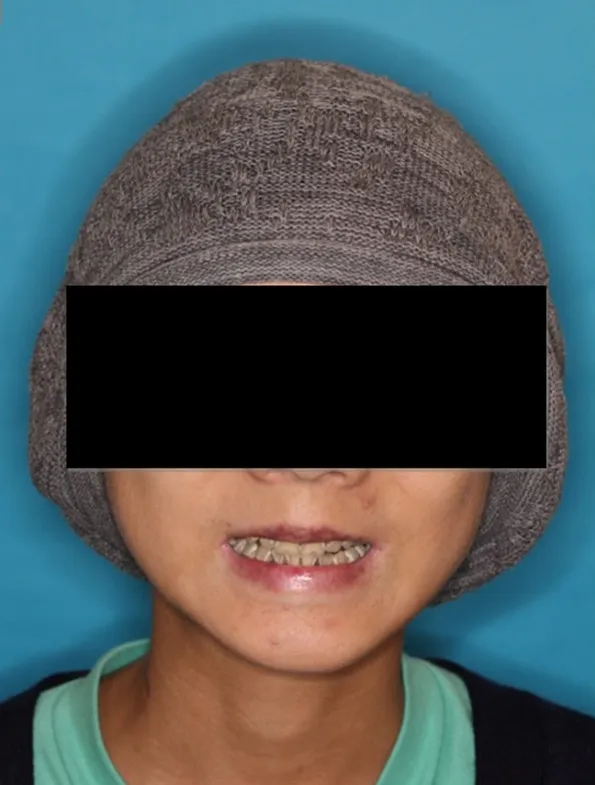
Full face photo.
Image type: medical_photograph (oral_photograph)